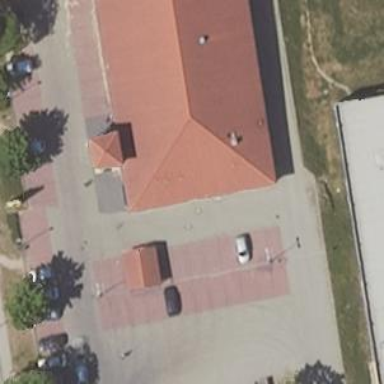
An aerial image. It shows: Bakery.